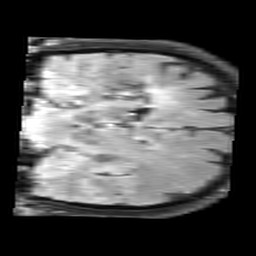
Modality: FLAIR
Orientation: coronal
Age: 56
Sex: male
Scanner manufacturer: siemens
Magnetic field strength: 3 T
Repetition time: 9 s
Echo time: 0.099 s